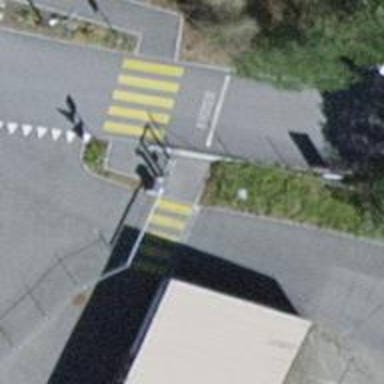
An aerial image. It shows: Lift gate barrier.